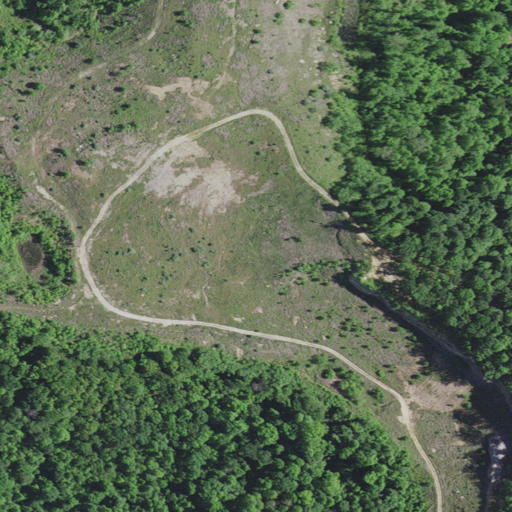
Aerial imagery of mountain in Kentucky named King Mountain containing shrub, deciduous forest, evergreen forest, and grassland